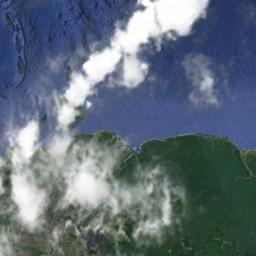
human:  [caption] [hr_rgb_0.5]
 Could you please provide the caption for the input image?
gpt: White clouds on green land and blue sea .

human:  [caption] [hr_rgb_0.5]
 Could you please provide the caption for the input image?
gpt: A large cloud of white clouds floated over the farmland .

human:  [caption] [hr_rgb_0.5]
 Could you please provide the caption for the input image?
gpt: The cumulus clouds are located above the sea and the land covered by dense vegetation while some ups and downs are on the ocean floor .

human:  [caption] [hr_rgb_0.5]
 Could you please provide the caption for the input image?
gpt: The white cloud is above green land and blue sea .

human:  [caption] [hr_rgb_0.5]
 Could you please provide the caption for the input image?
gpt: There are some pieces of white clouds over a shore .